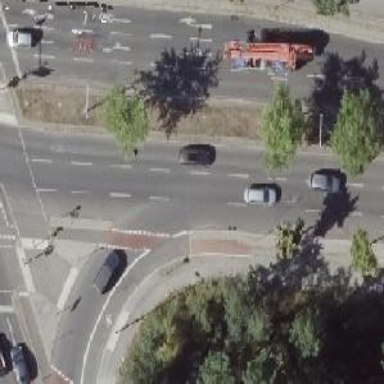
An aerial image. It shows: Secondary road with asphalt surface. There is cycle track on the right side and parallel on-street parking.